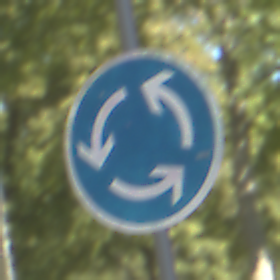
Verkehrszeichen: Kreisverkehr
Umgebung: Outdoor, RoadRail
Tageszeit: Midday
Wetter: Clear
Licht: Natural
Jahreszeit: NotSpecified
Kontrast: HighContrast